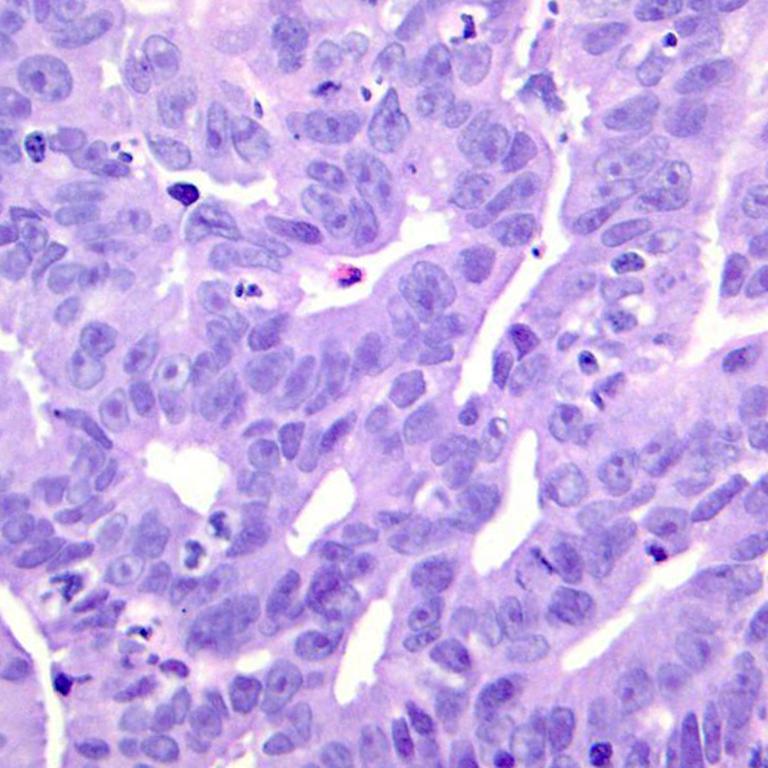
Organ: colon
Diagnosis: adenocarcinomas